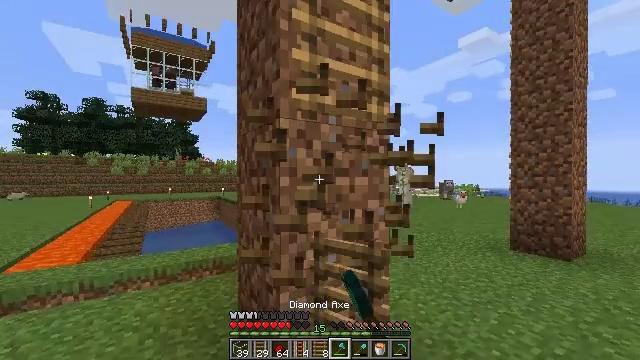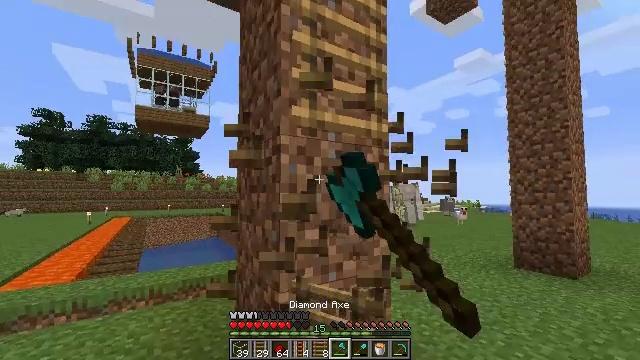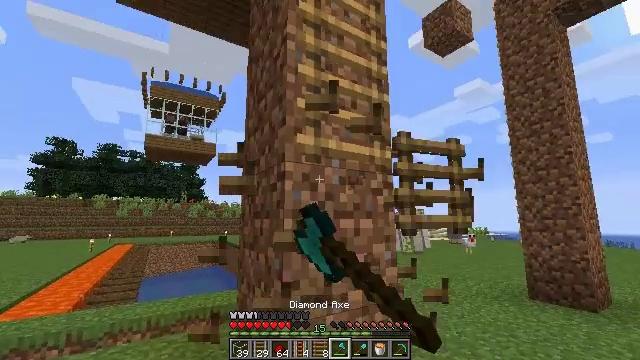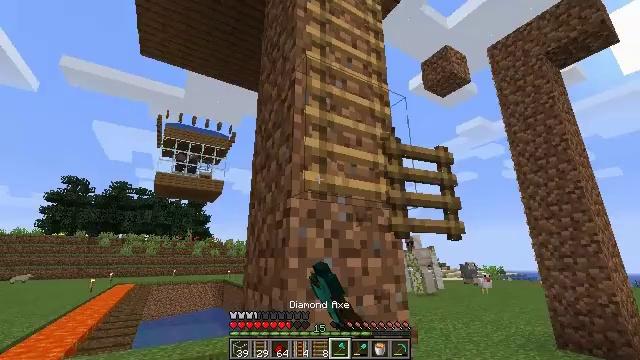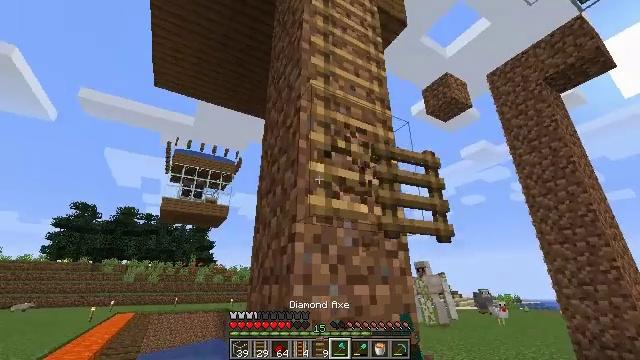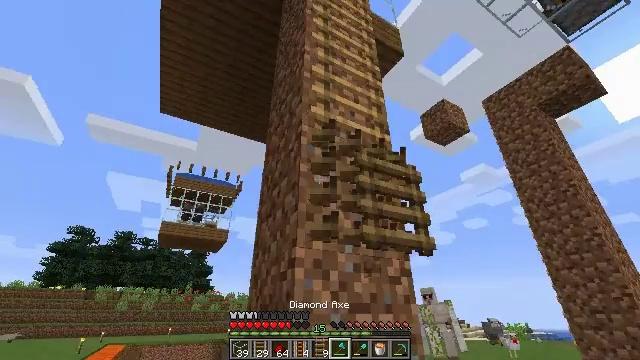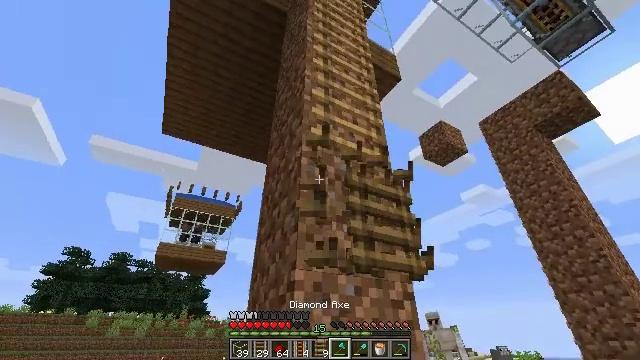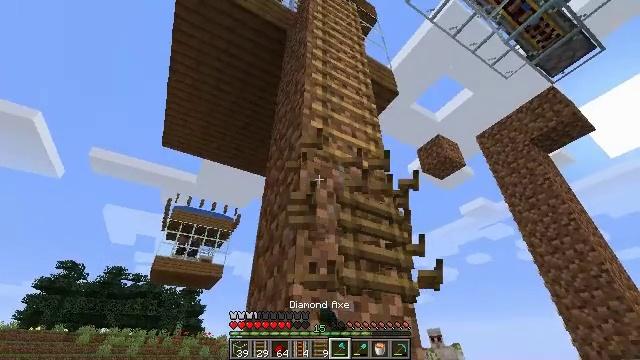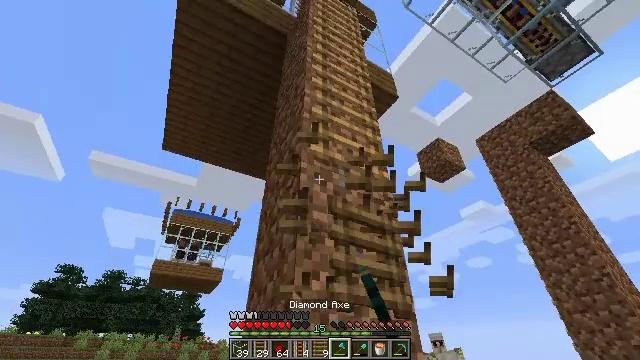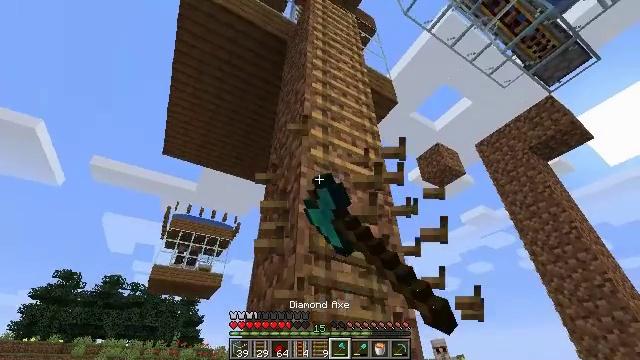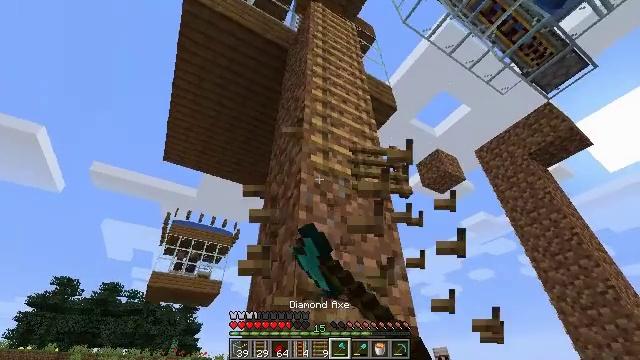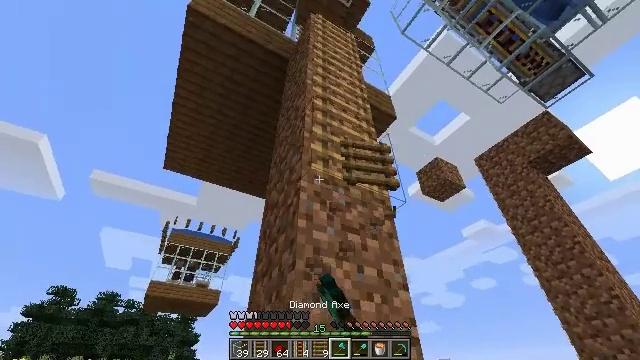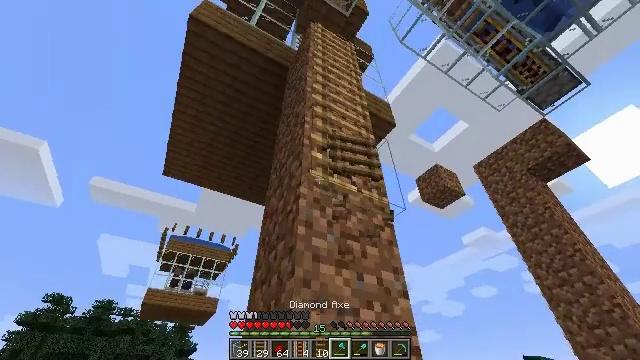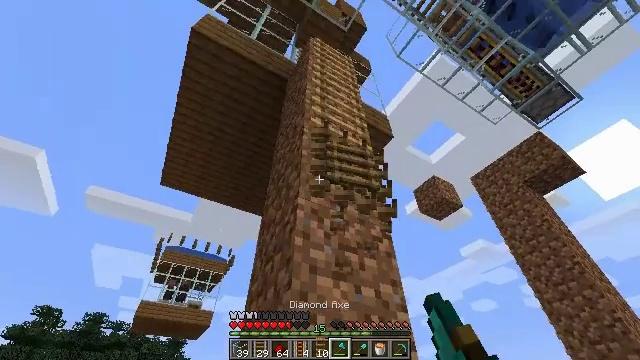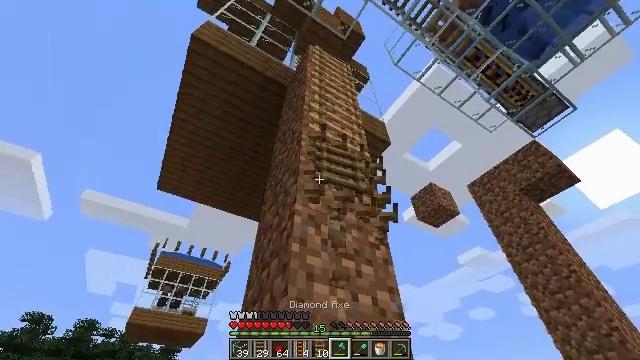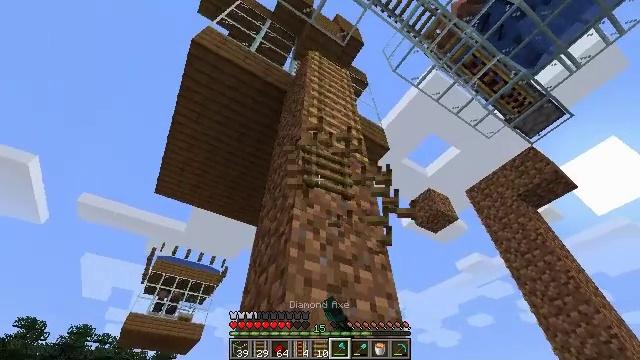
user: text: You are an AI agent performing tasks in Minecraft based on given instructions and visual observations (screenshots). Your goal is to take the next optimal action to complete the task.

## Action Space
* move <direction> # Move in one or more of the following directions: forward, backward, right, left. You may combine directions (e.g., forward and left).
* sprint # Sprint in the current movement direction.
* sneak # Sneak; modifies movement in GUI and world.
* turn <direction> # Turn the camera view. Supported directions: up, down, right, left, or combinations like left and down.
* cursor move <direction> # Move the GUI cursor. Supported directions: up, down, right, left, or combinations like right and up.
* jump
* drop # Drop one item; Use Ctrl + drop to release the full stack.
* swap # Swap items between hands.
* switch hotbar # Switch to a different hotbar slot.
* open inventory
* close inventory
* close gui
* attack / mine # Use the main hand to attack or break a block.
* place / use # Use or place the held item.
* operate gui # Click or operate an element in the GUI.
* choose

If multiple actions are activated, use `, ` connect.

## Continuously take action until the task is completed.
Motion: motion action
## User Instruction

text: Mine the ladder from the wall.
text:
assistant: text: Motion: turn up, attack / mine
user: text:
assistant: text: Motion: turn up, attack / mine
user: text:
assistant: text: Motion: turn left and up, attack / mine
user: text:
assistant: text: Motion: turn left and up, attack / mine
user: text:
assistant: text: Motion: turn up, attack / mine
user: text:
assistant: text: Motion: turn up, attack / mine
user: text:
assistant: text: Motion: turn up, attack / mine
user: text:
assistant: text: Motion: attack / mine
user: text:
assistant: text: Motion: turn up, attack / mine
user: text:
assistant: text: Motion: turn up, attack / mine
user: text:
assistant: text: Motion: turn up, attack / mine
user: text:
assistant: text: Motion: turn up, attack / mine
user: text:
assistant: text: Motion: turn up, attack / mine
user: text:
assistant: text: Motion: turn up, attack / mine
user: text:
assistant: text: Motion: turn up, attack / mine
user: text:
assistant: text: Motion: attack / mine
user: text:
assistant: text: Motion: attack / mine
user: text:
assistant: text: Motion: turn up, attack / mine
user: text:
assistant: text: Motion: turn up, attack / mine
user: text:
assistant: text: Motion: turn up, attack / mine
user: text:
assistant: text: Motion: move forward, turn up, attack / mine
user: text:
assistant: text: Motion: move forward, turn up, attack / mine
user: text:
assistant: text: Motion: move forward, turn up, attack / mine
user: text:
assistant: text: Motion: move forward, turn up, attack / mine
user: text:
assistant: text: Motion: turn up, attack / mine
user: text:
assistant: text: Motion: turn up, attack / mine
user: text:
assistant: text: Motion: turn up, attack / mine
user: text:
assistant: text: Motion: turn up, attack / mine
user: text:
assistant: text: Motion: attack / mine
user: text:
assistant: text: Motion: turn right and up, attack / mine